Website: home-depot
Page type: delivery-shipping
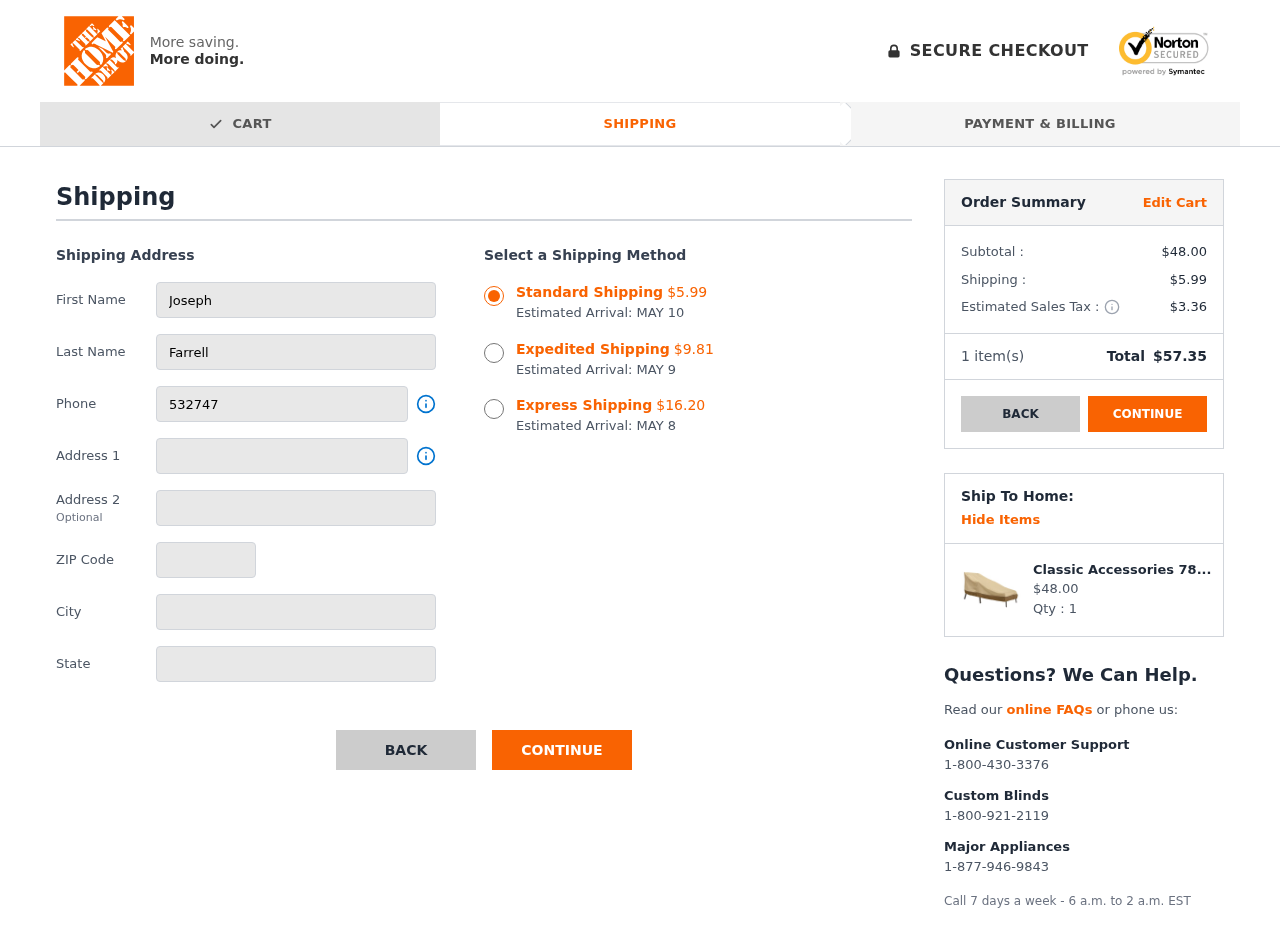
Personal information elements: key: PII_CITY
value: West April
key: PII_FIRSTNAME
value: Joseph
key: PII_LASTNAME
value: Farrell
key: PII_PHONE
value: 5327477246
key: PII_POSTCODE
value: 18672
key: PII_STATE
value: MH
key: PII_STREET
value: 7909 Mullins Run
Product elements: key: PRODUCT1_NAME
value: Classic Accessories 78952 Veranda Patio Chaise Lounge Cover, Medium
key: PRODUCT1_PRICE
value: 48
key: PRODUCT1_QUANTITY
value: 1
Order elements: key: ORDER_SHIPPING_COST_STANDARD
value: $5.99
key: ORDER_DELIVERY_DATE
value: MAY 10
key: ORDER_SHIPPING_COST_EXPEDITED
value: $9.81
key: ORDER_DELIVERY_DATE_EXPEDITED
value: MAY 9
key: ORDER_SHIPPING_COST_EXPRESS
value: $16.20
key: ORDER_DELIVERY_DATE_EXPRESS
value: MAY 8
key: ORDER_SUBTOTAL
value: $48.00
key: ORDER_SHIPPING_COST
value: $5.99
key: ORDER_TAX
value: $3.36
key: ORDER_NUM_ITEMS
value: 1
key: ORDER_TOTAL
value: $57.35